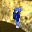
Label: 9